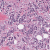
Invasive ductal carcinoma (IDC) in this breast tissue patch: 1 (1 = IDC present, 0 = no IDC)